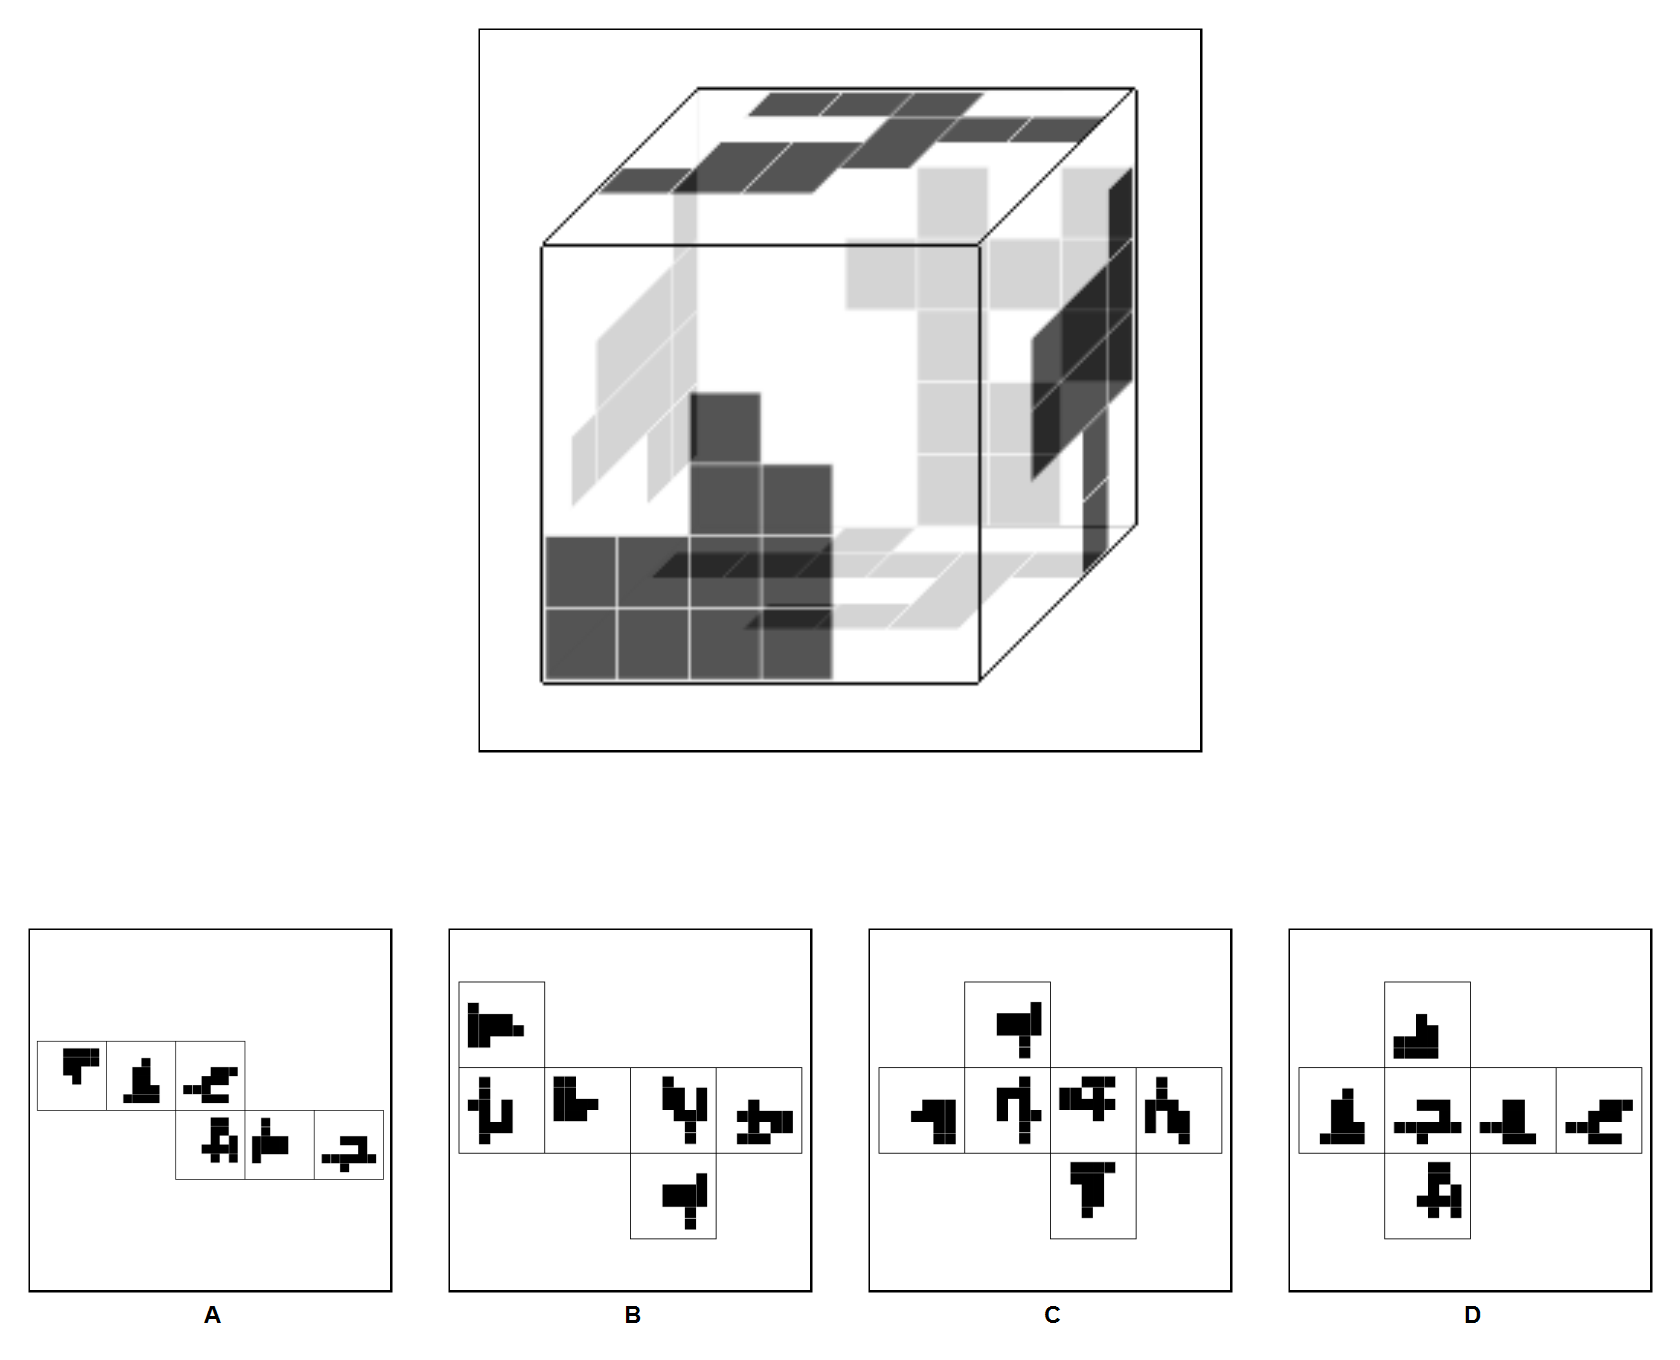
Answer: A